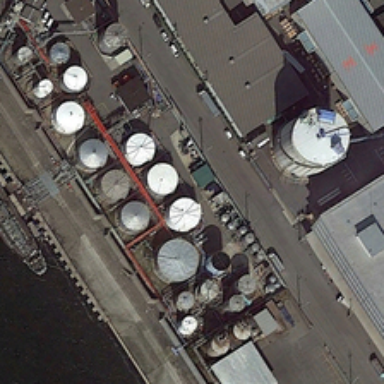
A large number of different sizes of storagetanks on the road in a piece of land .